Question: I have a index page and wish to display a form from a different controller that I created on the index page. I have 3 folders in my view. In the folder called index, I have a html file called index and in the folder called job I have form.html and show.html.

so in my index.html I have
'''
<h1>Complete Job Applications</h1>
<%= render 'job/form'%>
'''
When I run the code I receive this error 'First argument in form cannot contain nil or be empty'. I think I know why but am not too sure. Instead of displaying the form so the user can fill out all the needed text fields so it can be submitted it's submitting it right away (just a guess though). Does anyone have any ideas to how I can display a form from another controller on my index page
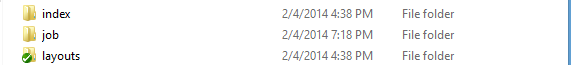
Answer: You will need to initialize the object that is passed to the form, for example, lets say your view looks like this:
'''
# job/form
<%= form_for(some_model_instance, method: :get) do |form|
...
<% end %>
'''
To render that form from another controller's action, make sure to initialize 'some_model_instance' before rendering the partial, so:
'''
# controller which has the index action
def index
@some_model_instance = SomeModel.where(id: 1).first
end
# index.html.erb
<h1>Complete Job Applications</h1>
<%= render partial: 'job/form', locals: { some_model_instance: @some_model_instance } %>
'''